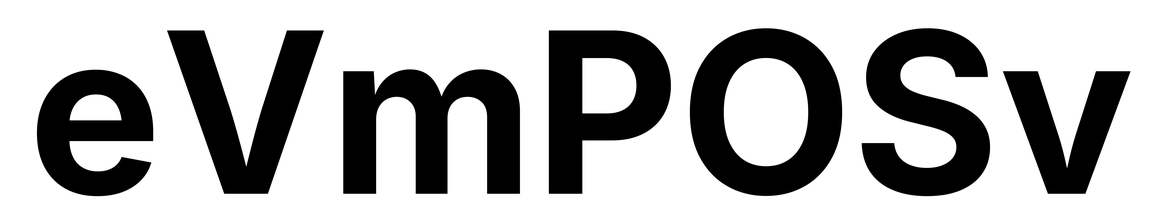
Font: Inter_Bold